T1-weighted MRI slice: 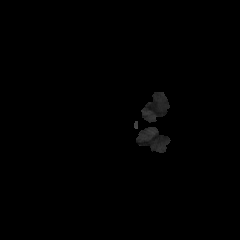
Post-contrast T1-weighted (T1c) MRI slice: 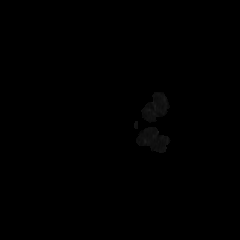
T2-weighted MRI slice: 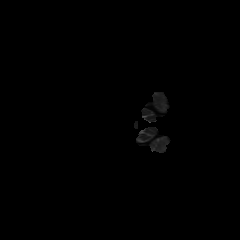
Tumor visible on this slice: no